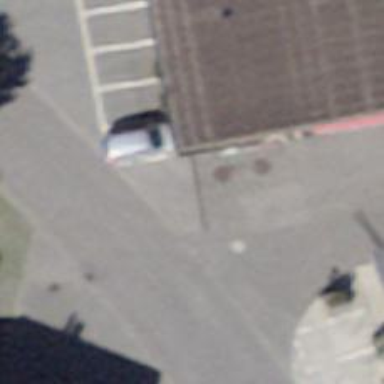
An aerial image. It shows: Emergency access point on the road.